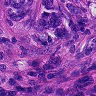
Metastatic tissue present: yes